Question: I'm going through a GWT project whic is already developed and I found a few methods in bellow pattern. Could some one expalin what is the meaning of /*- before and after curly brackets.
'''
private static native int getAvailableScreenHeight() /*-{
// Method body here
}-*/;
'''
This is how it displays in Eclipse (Seems eclipse has identified it as valid method. when I pressed a space between * and - it shows as commented code)

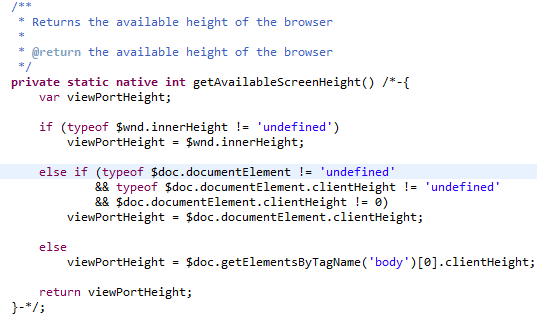
Answer: This is a native Javascript method written using <URL>. The GWT compiler uses it. The Java compiler ignores it.